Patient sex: F
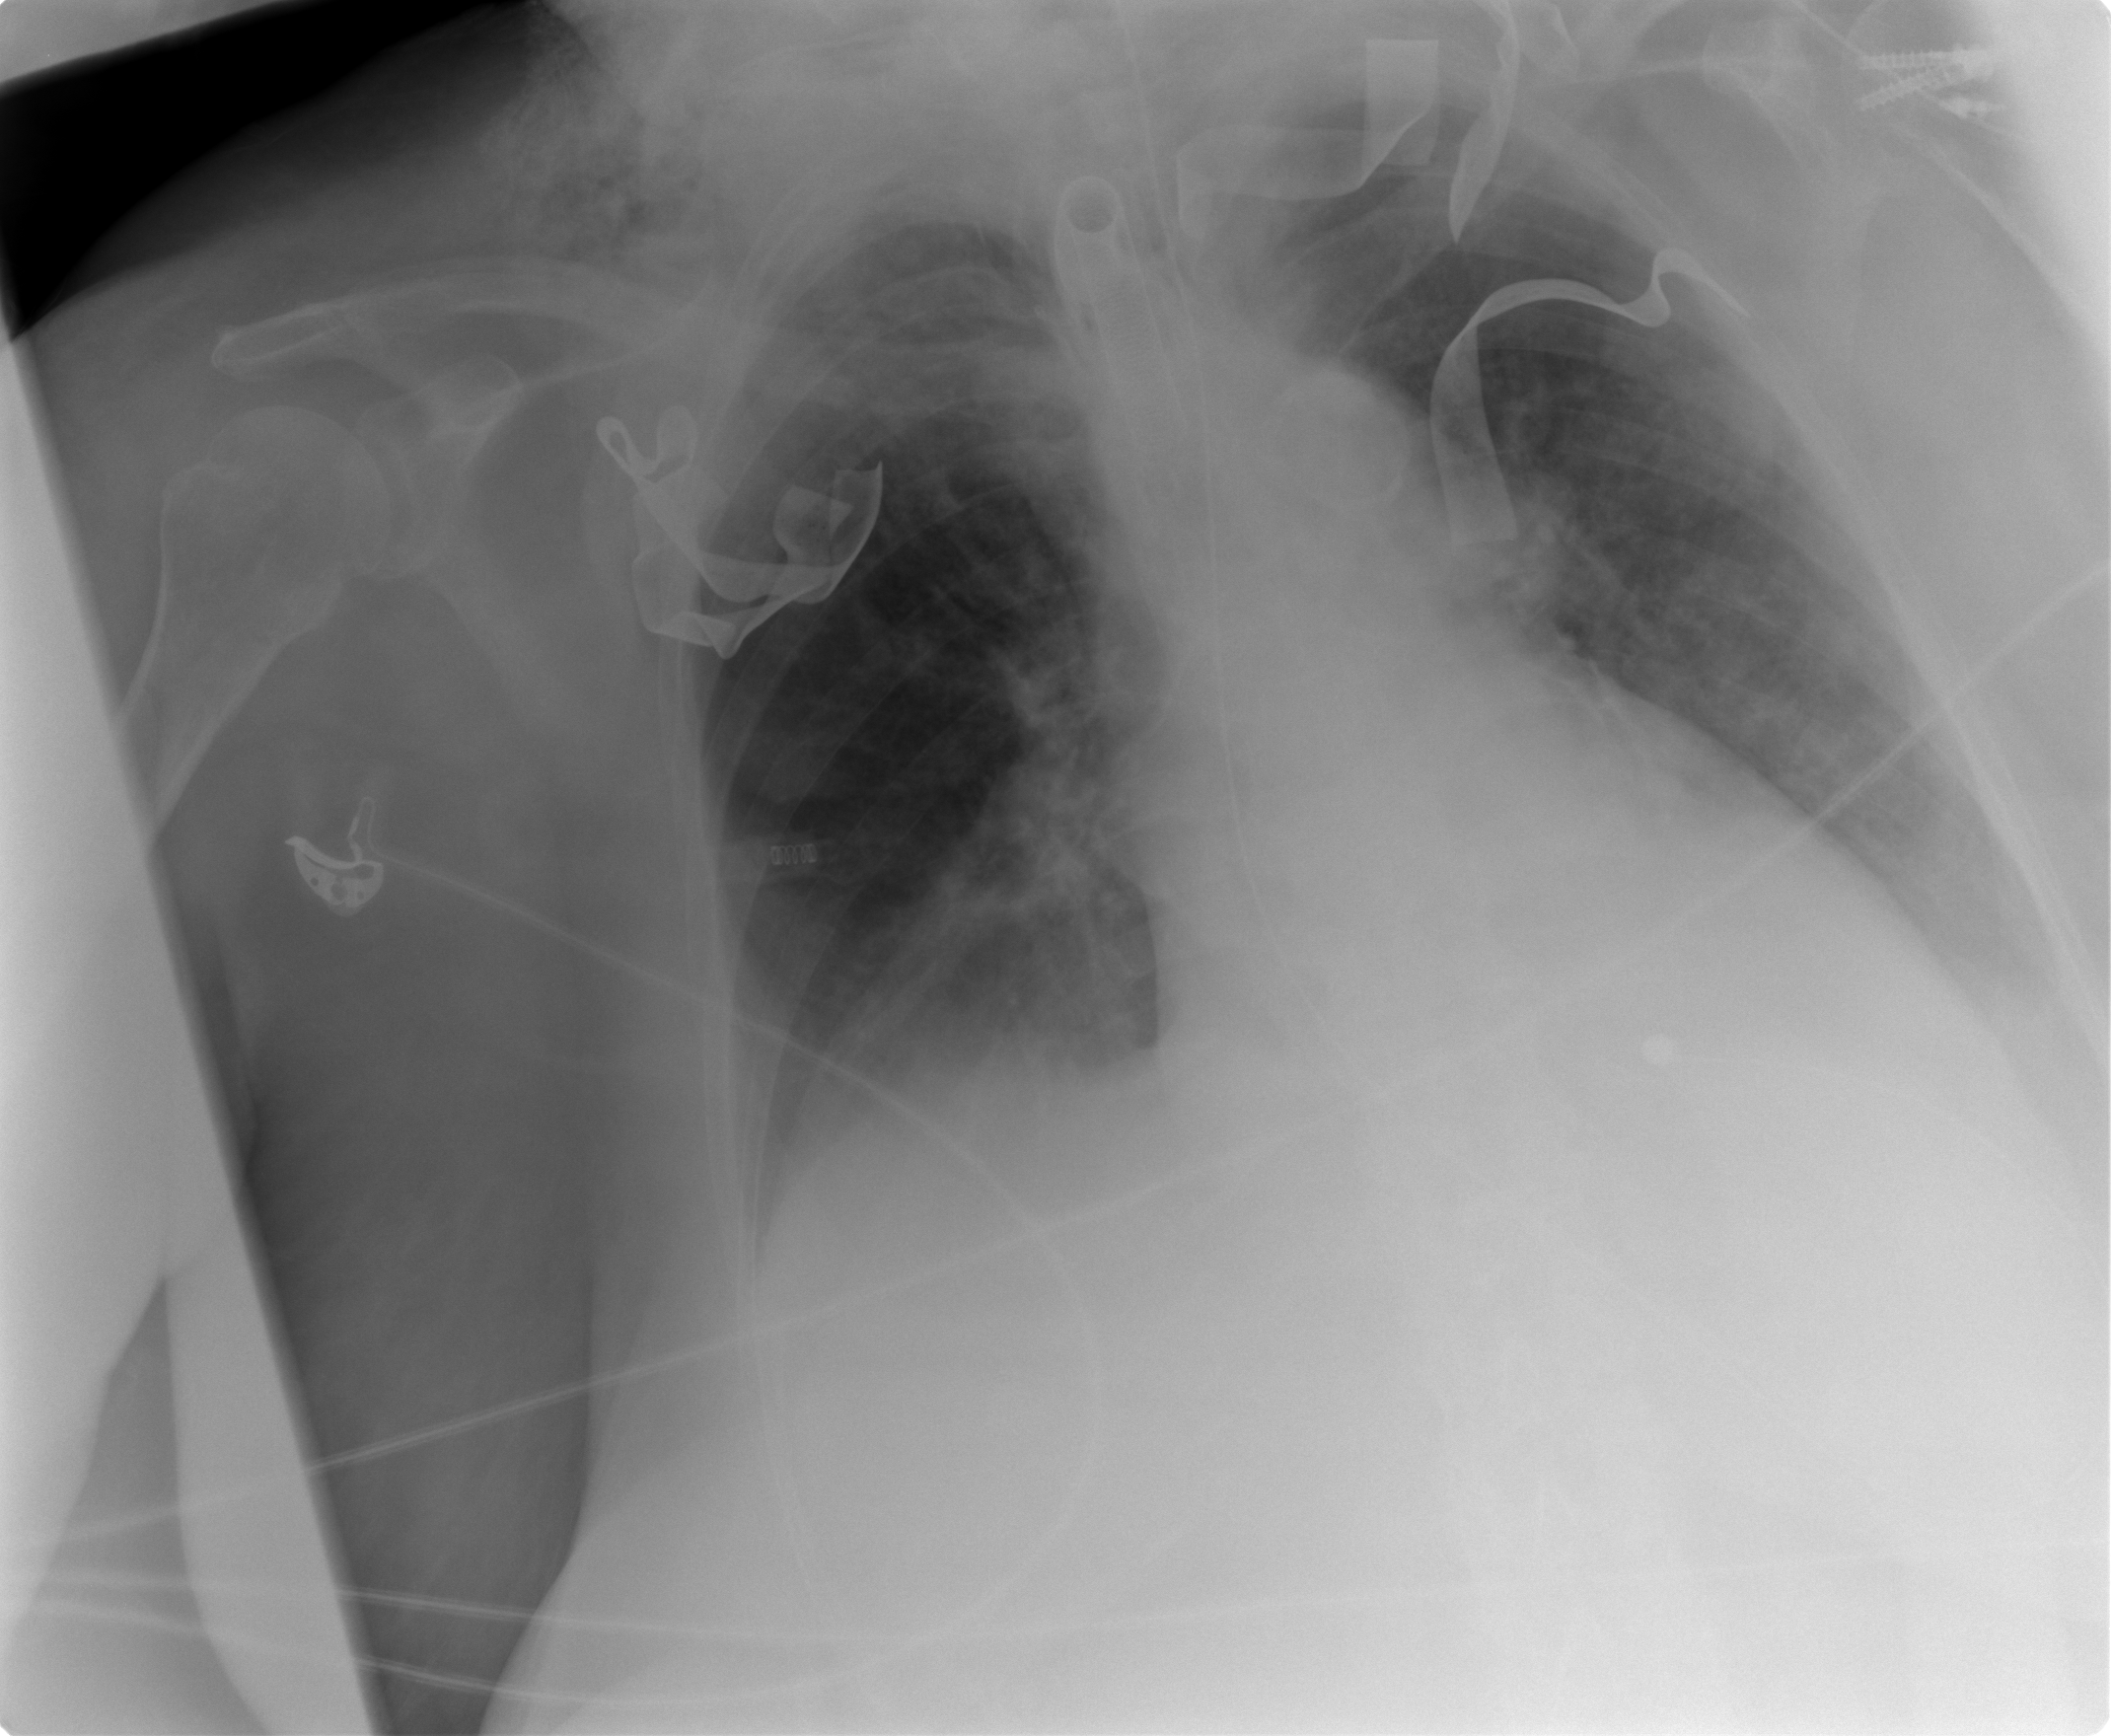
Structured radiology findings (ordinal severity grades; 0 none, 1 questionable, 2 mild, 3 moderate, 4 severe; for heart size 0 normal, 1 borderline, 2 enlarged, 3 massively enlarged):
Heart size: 2
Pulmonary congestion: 2
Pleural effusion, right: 1
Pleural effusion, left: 2
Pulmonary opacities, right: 0
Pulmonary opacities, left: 3
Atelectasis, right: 2
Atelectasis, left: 2